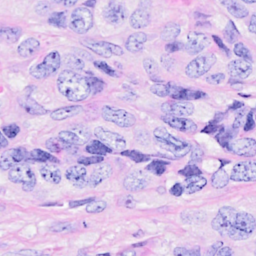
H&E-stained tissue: Breast